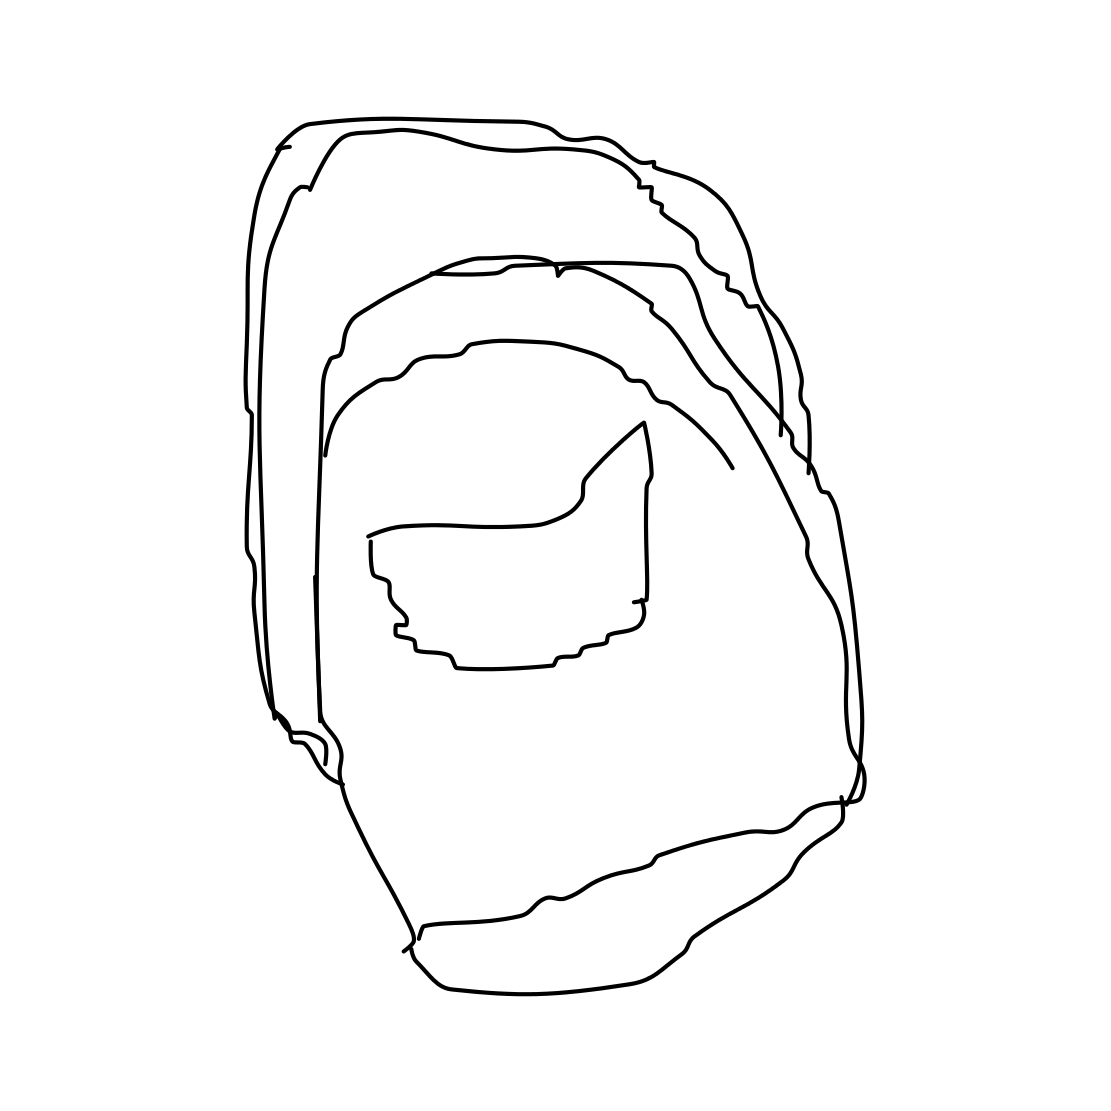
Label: backpack